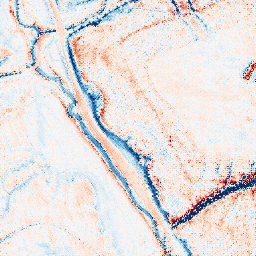
Category: edge_preserving
Decomposition family: bilateral
Decomposition parameters: d: 21
sigma_color: 150
sigma_space: 50
Upsampling method: regularized
Upsampling parameters: scale: 2
lambda_reg: 0.1
Upsampling scale: 2